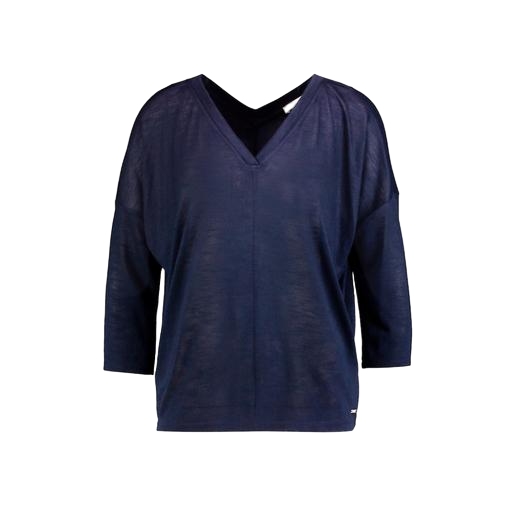
blue v-neck top only macy, blue v-neck t-shirt only macy, blue t-shirt only macy, white background